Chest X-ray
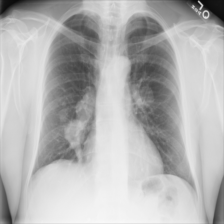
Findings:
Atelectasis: positive
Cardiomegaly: negative
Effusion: negative
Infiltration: negative
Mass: negative
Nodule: negative
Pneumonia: negative
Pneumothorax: negative
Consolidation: negative
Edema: negative
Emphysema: negative
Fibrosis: negative
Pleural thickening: negative
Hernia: negative